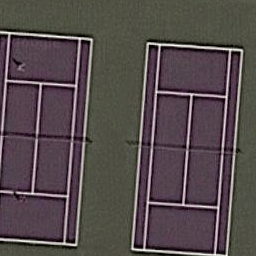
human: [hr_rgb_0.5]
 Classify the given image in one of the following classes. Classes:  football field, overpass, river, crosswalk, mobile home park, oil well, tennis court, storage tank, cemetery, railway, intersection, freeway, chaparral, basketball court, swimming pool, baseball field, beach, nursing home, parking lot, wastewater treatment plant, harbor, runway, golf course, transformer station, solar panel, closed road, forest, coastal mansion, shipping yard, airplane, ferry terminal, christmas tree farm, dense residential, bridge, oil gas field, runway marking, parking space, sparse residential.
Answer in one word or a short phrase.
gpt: tennis court